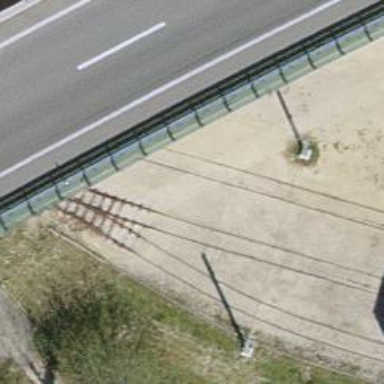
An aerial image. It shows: Tram railway with one track running through service yard. The railway is electrified with contact lines.